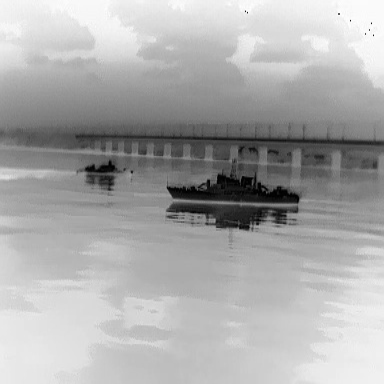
There is a warship in the infrared image.